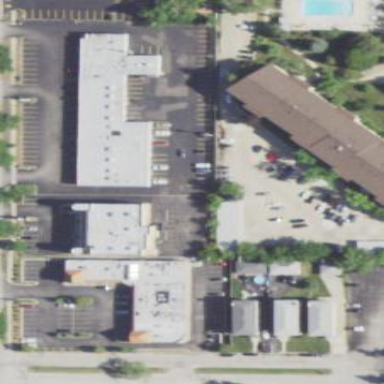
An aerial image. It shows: Retail area.